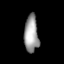
Tissue: lung
Cell type: Endothelial cells
Senescence score: 0.5822
Nuclear area (px): 518
Mean DAPI intensity: 156.608